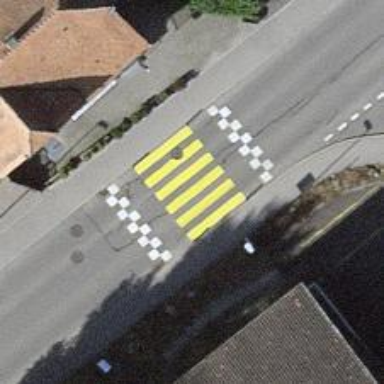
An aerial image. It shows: Zebra crossing on the road.